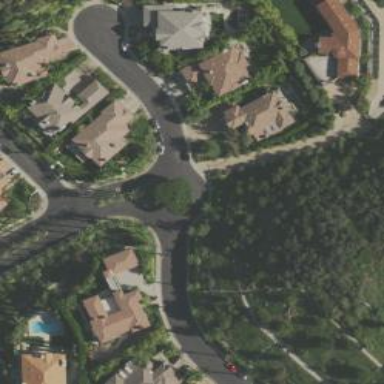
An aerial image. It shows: Circular junction on residential road.